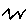
Label: zigzag